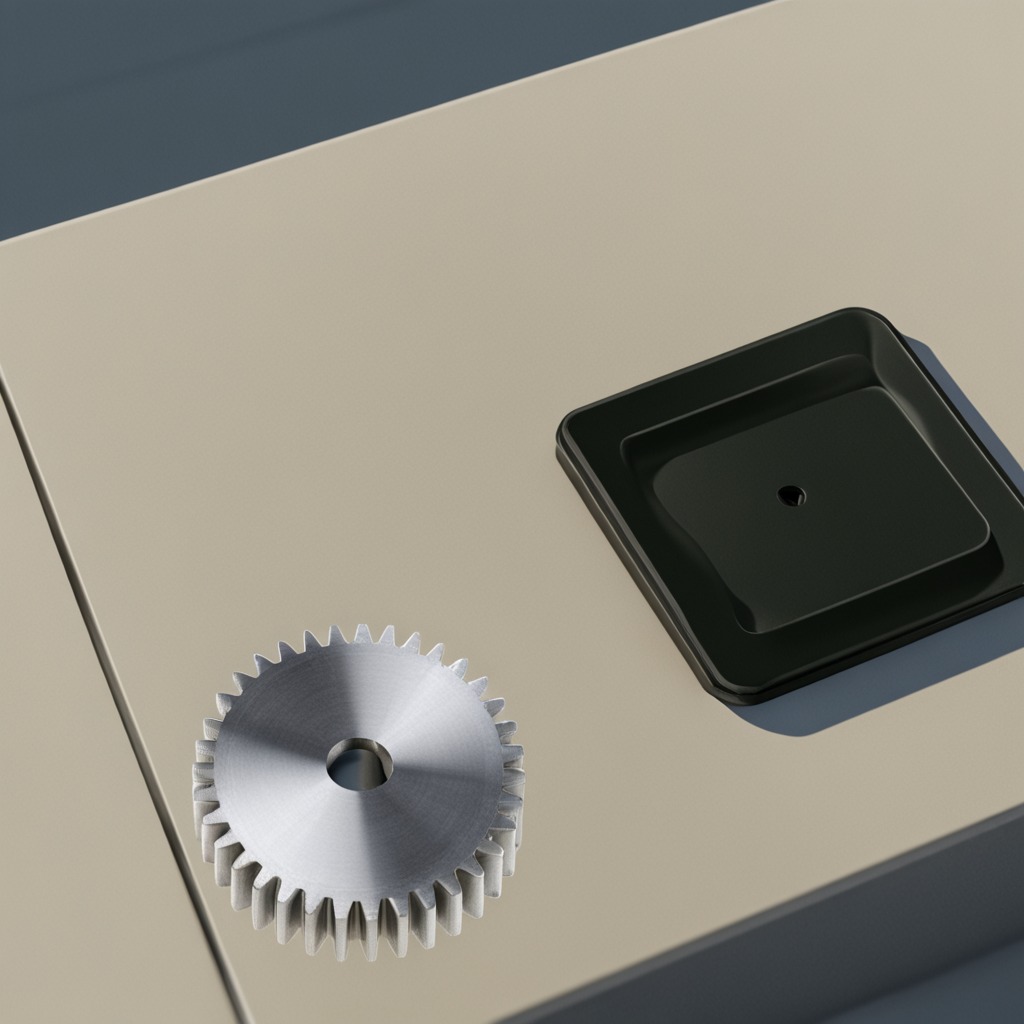
A steel gear with teeth is lying on a textured surface in a temporary outdoor tool station.